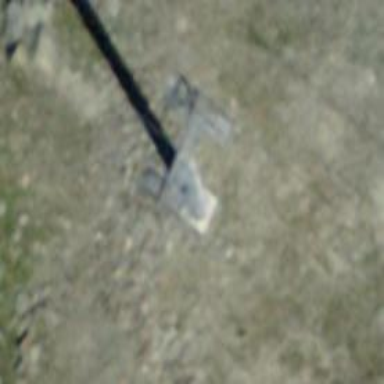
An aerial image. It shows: Pylon used for aerialway.